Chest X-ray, AP view. Patient: 66 years old, sex M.
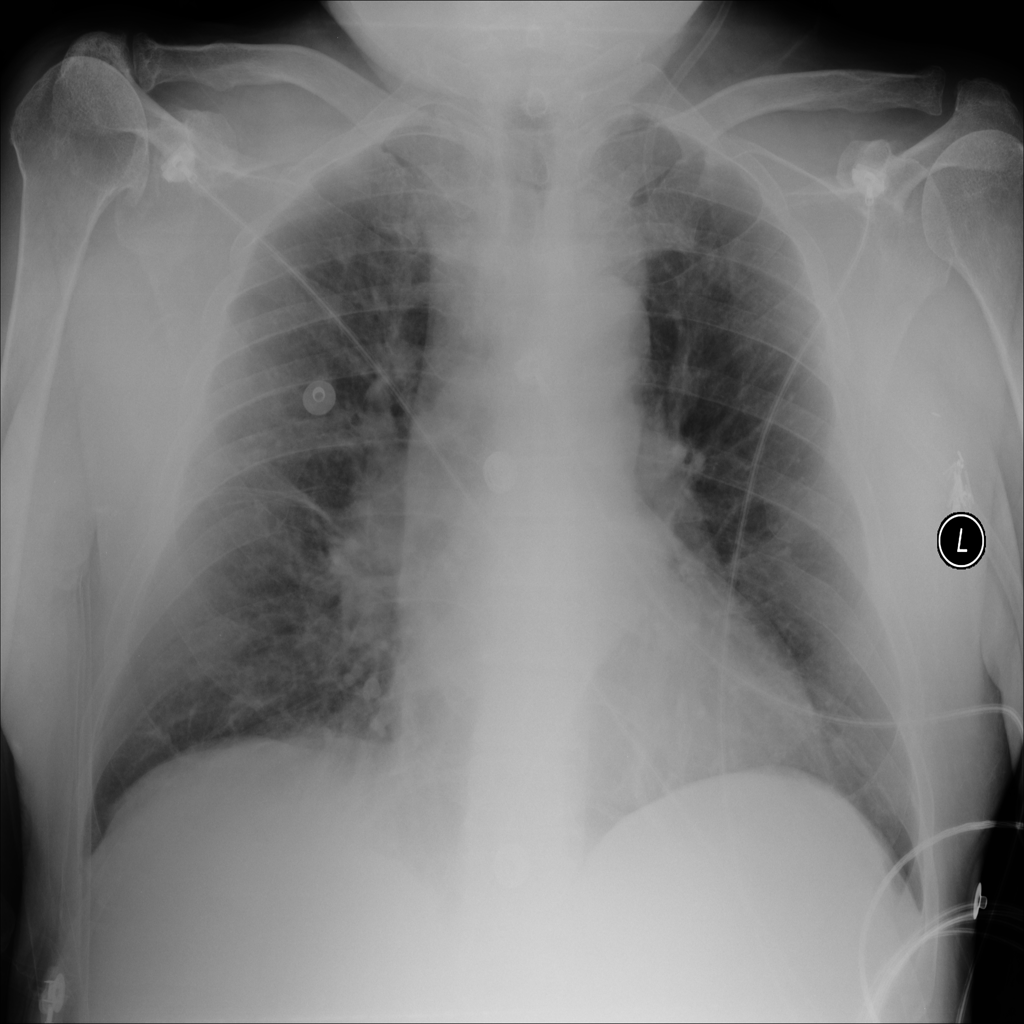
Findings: Nodule